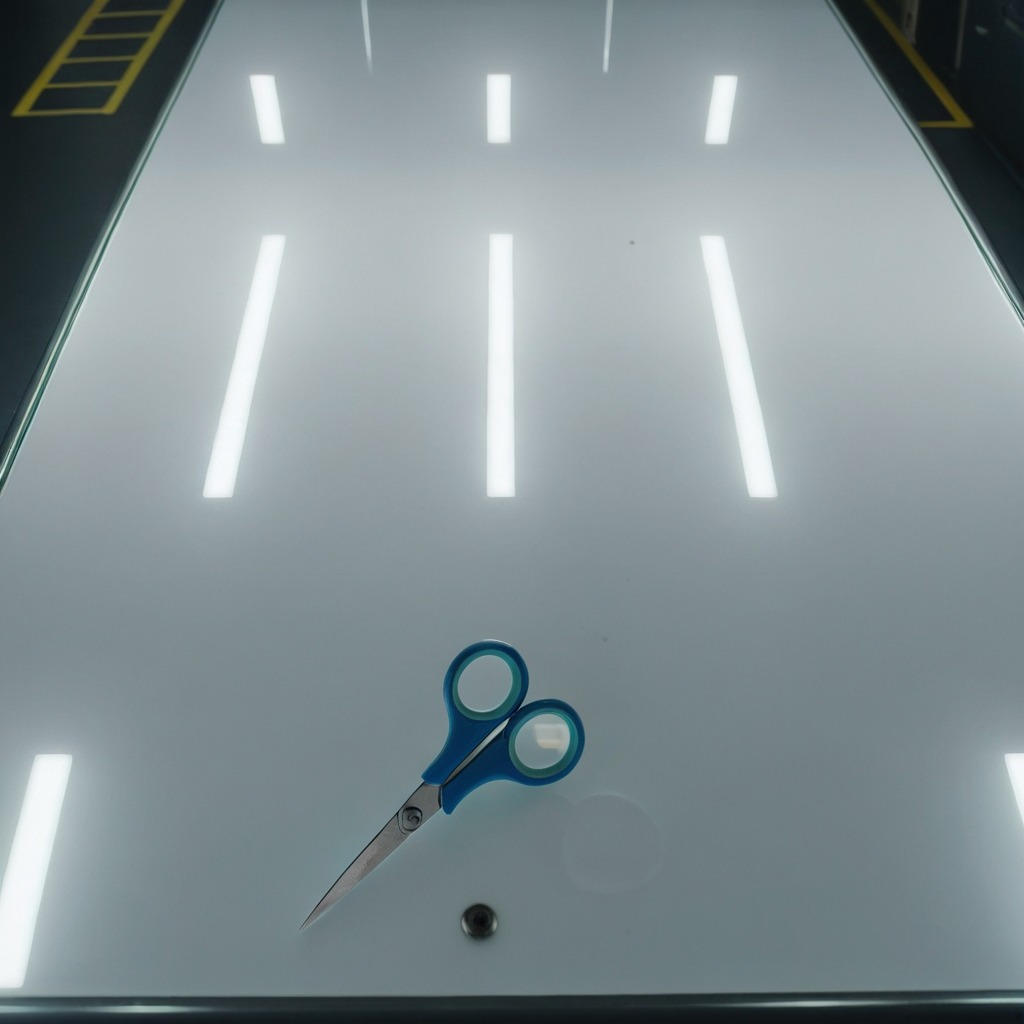
A scissor lying on a high-gloss table in a ship maintenance bay industrial lighting